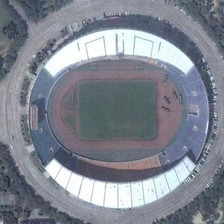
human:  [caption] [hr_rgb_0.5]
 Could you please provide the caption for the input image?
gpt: many trees are planted outside the round gymnasium .

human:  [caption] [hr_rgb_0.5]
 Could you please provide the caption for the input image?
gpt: many seats were built in the stadium .

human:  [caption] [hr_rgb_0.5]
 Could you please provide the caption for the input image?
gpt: many seats were built in the stadium .

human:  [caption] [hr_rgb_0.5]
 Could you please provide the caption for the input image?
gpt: many trees are planted outside the round gymnasium .

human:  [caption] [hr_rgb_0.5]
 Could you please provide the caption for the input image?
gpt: many trees are planted outside the round gymnasium .